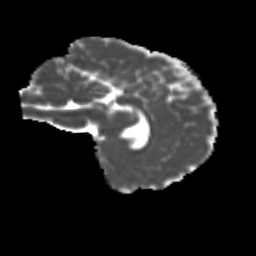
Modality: MD
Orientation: sagittal
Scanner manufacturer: siemens
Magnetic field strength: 3 T
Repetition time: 9.2 s
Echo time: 0.084 s